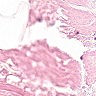
Metastatic tissue present: no